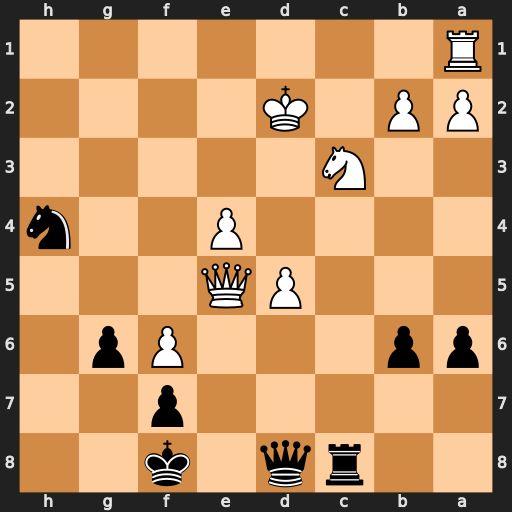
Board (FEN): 2rq1k2/5p2/pp3Pp1/3PQ3/4P2n/2N5/PP1K4/R7
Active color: b
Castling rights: -
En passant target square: -
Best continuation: Nf3+ Kc2 Nxe5